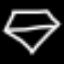
Label: diamond